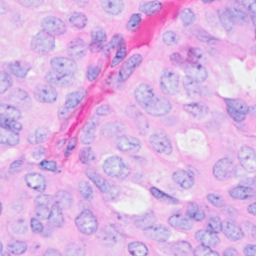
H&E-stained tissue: Breast